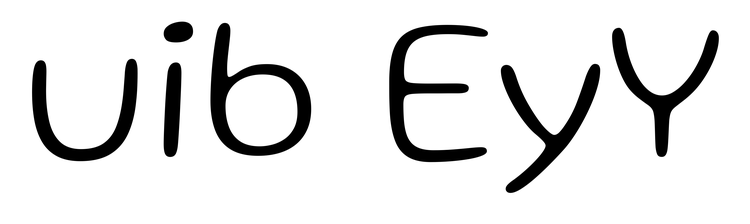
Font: Gluten_ExtraLight